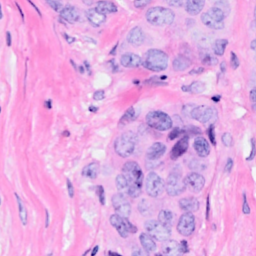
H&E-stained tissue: Breast